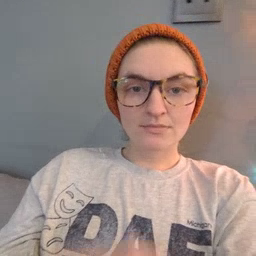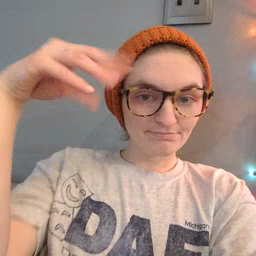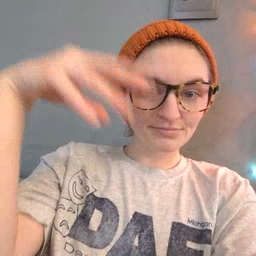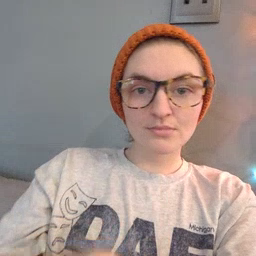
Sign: lamp